Interaction volume radius: 5 \u00c5
Interaction volume height: 25 \u00c5
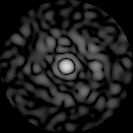
Disorder parameter: 0.8454